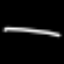
Label: line